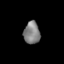
Tissue: skin
Cell type: Epithelial cells
Senescence score: 0.9492
Nuclear area (px): 359
Mean DAPI intensity: 126.903